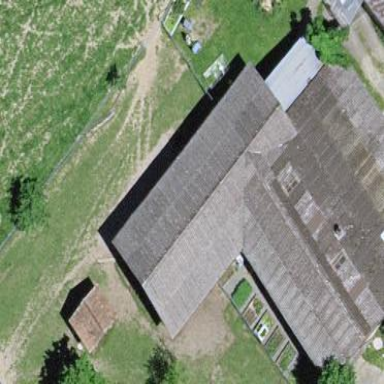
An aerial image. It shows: Shed.